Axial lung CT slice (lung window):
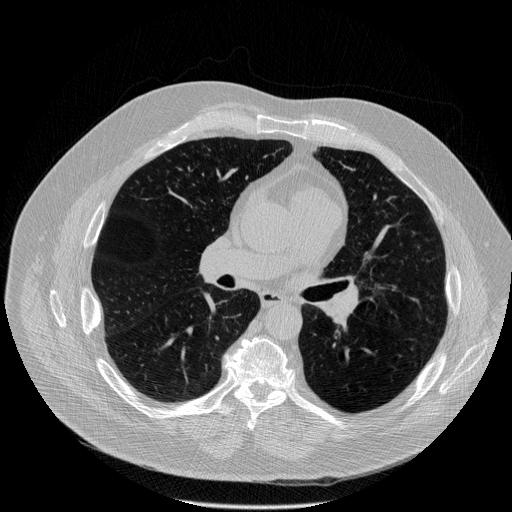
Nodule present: no